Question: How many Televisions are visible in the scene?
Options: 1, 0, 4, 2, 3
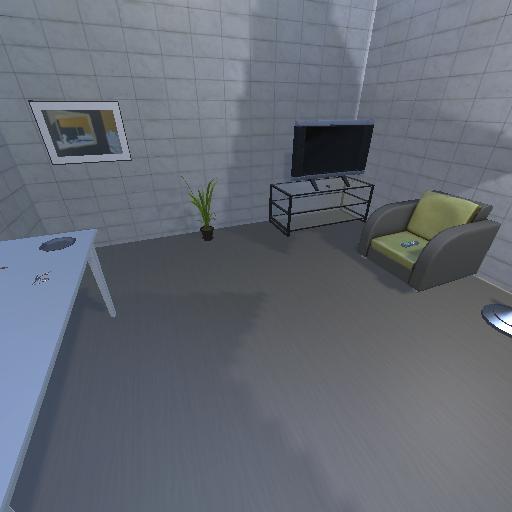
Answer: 1